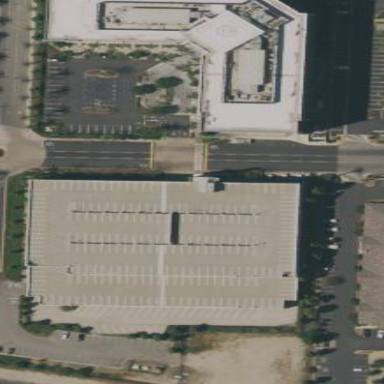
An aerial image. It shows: Multi-storey commercial building with concrete parking lot.